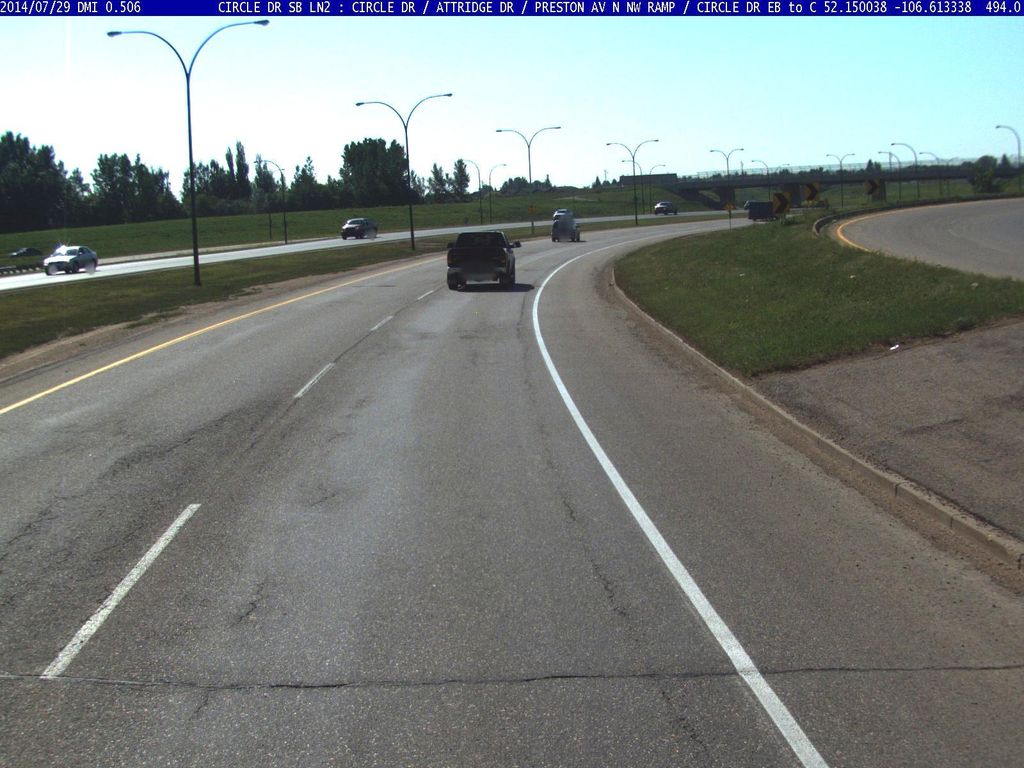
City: saskatoon